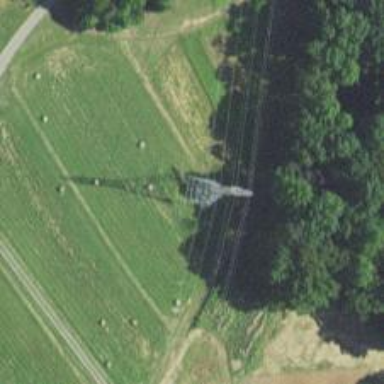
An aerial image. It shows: Lattice structure tower used for power distribution.